七年级 · 立体几何学
如图所示, 每个小立方体的棱长为 1 , 按如图所示的视线方向看, 图 1 中共有 1 个 1 立方体,其中 1 个看得见, 0 个看不见; 图 2 中共有 8 个立方体, 其中 7 个看得见, 1 个看不见; 图 3 中共有 27 个小立方体, 其中 19 个看得见, 8 个看不见; ... 则第 11 个图形中, 其中看得见的小立方体个数是 $(\quad)$

图1

图27视线方向 图3
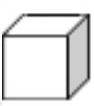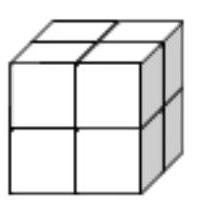
A. 271
B. 272
C. 331
D. 332
答案: C
解析:

【分析】

本题考查的是立体图形，分别根据排成的立方体的高为 1 个立方体、 2 个立方体、 3 个立方体、 4 个立方体时看见的正方体与看不见的正方体的个数, 找出规律即可进行解答, 属于较难题.

由图可知: 图1中, 共有 1 个小立方体, 其中 1 个看得见, $0=(1-1)^{3}$ 个看不见; 图2中, 共有 8 个小立方体, 其中 7 个看得见, $1=(2-1)^{3}$ 个看不见; 图 3 中, 共有 27 个小立方体, 其中 19 个看得见, $8=(3-1)^{3}$ 个看不见; ... 第 $n$ 个图中, 一切看不见的棱长为 1 的小立方体的个数为 $(n-1)^{3}$,看见立方体的个数为 $n^{3}-(n-1)^{3}$, 由此代入求得答案即可.

【解答】

图1中, 共有 1 个小立方体, 其中 1 个看得见, $0=(1-1)^{3}$ 个看不见;

图2中，共有8个小立方体，其中7个看得见， $1=(2-1)^{3}$ 个看不见;

图3中, 共有27个小立方体, 其中 19 个看得见, $8=(3-1)^{3}$ 个看不见;

第 $n$ 个图中, 看不见的棱长为 1 的小立方体的个数为 $(n-1)^{3}$,

看见立方体的个数为 $n^{3}-(n-1)^{3}$,
所以第 11 个图形中, 其中看得见的小立方体有 $11^{3}-10^{3}=331$ 个.

故选 $C$.